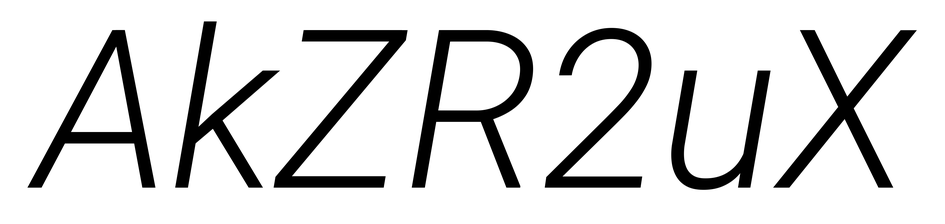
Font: Roboto-Italic_Light_Italic